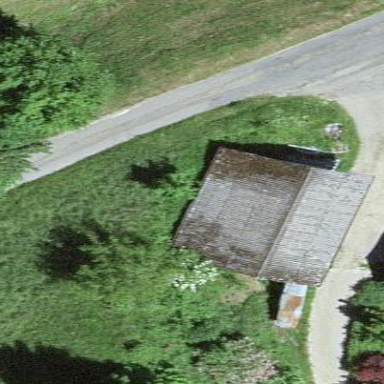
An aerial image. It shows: Shed building.